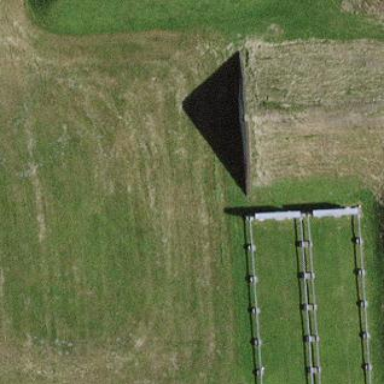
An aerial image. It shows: Shooting sport pitch.